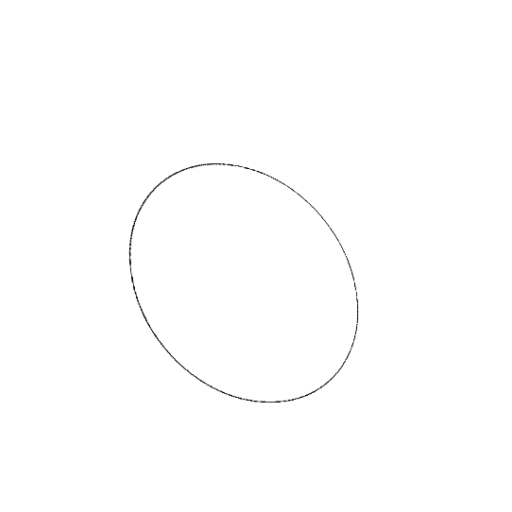
Crossing number: 0